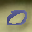
Label: 0